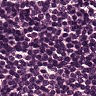
Metastatic tissue present: no